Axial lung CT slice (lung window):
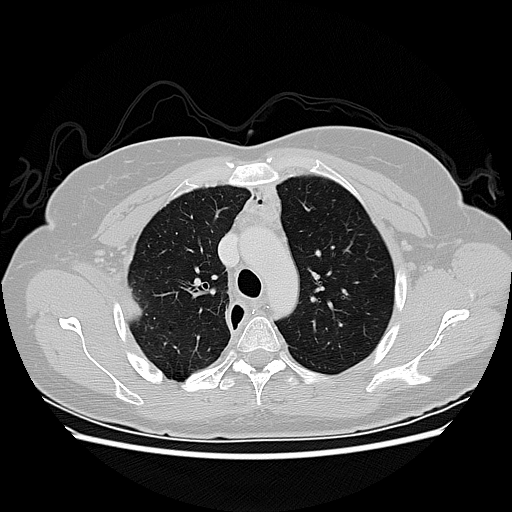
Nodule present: no